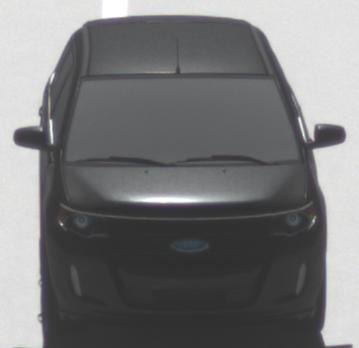
Make: Ford
Model: Edge
Detailed model: Gen. 1 Facelift
Model produced from: 2010
Model produced until: 2015
Doors: 5
Color: black
Road condition: dry road
Daytime: midday
Contrast: high contrast